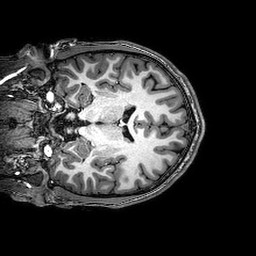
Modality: T1w
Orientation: coronal
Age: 18
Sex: male
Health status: healthy
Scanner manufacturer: philips
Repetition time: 0.008257 s
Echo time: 0.0038 s